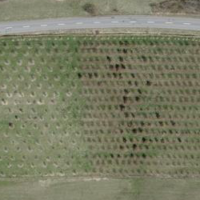
EUNIS habitat code: 52
Species observed at this site:
Euthystira brachyptera
Chorthippus biguttulus
Nemobius sylvestris
Gomphocerippus rufus